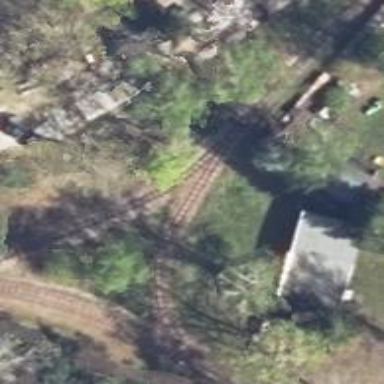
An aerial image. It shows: Railway switch.